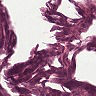
Metastatic tissue present: no